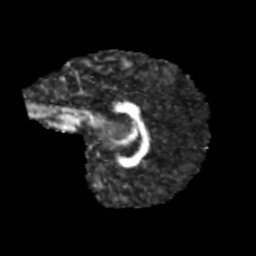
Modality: FA
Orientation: sagittal
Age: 10
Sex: male
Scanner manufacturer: siemens
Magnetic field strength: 3 T
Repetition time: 3.8 s
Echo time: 0.07 s